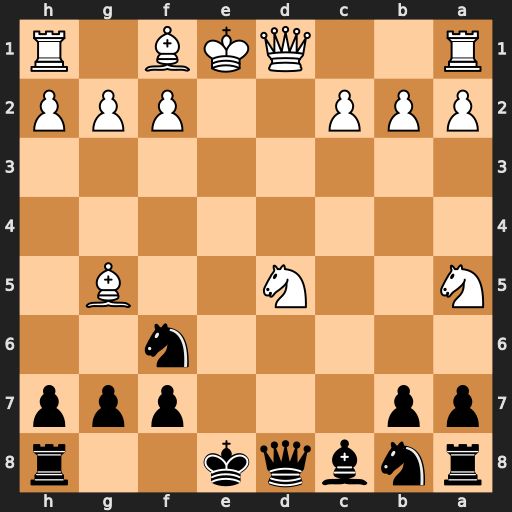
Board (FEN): rnbqk2r/pp3ppp/5n2/N2N2B1/8/8/PPP2PPP/R2QKB1R
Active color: b
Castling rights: KQkq
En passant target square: -
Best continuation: Qxa5+ b4 Qxd5 Qxd5 Nxd5